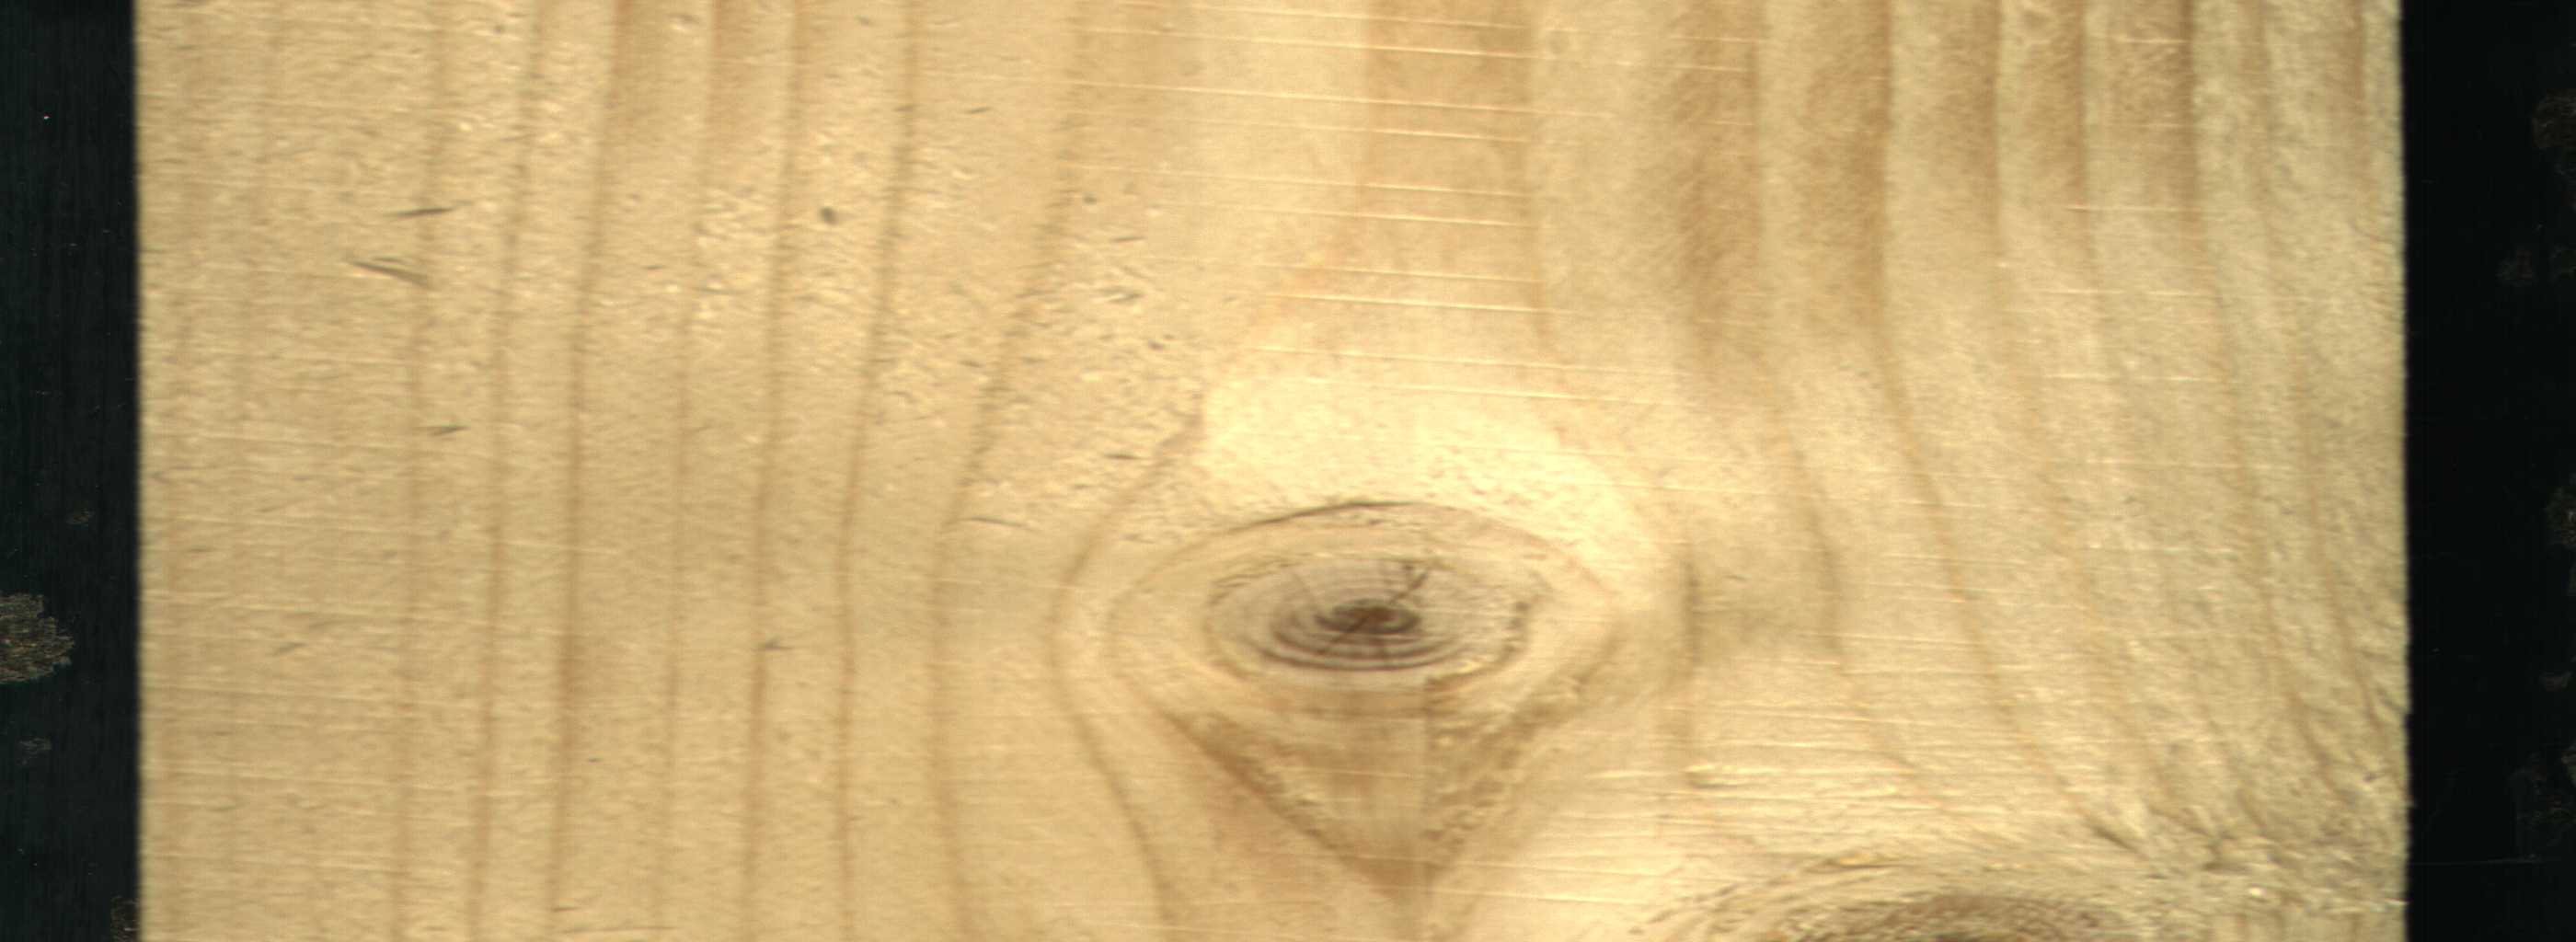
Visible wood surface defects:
Live_Knot
Live_Knot